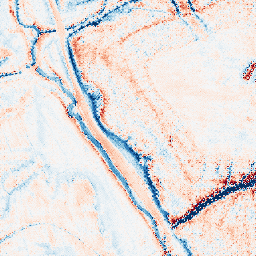
Category: edge_preserving
Decomposition family: bilateral
Decomposition parameters: d: 21
sigma_color: 150
sigma_space: 100
Upsampling method: regularized
Upsampling parameters: scale: 2
lambda_reg: 0.1
Upsampling scale: 2